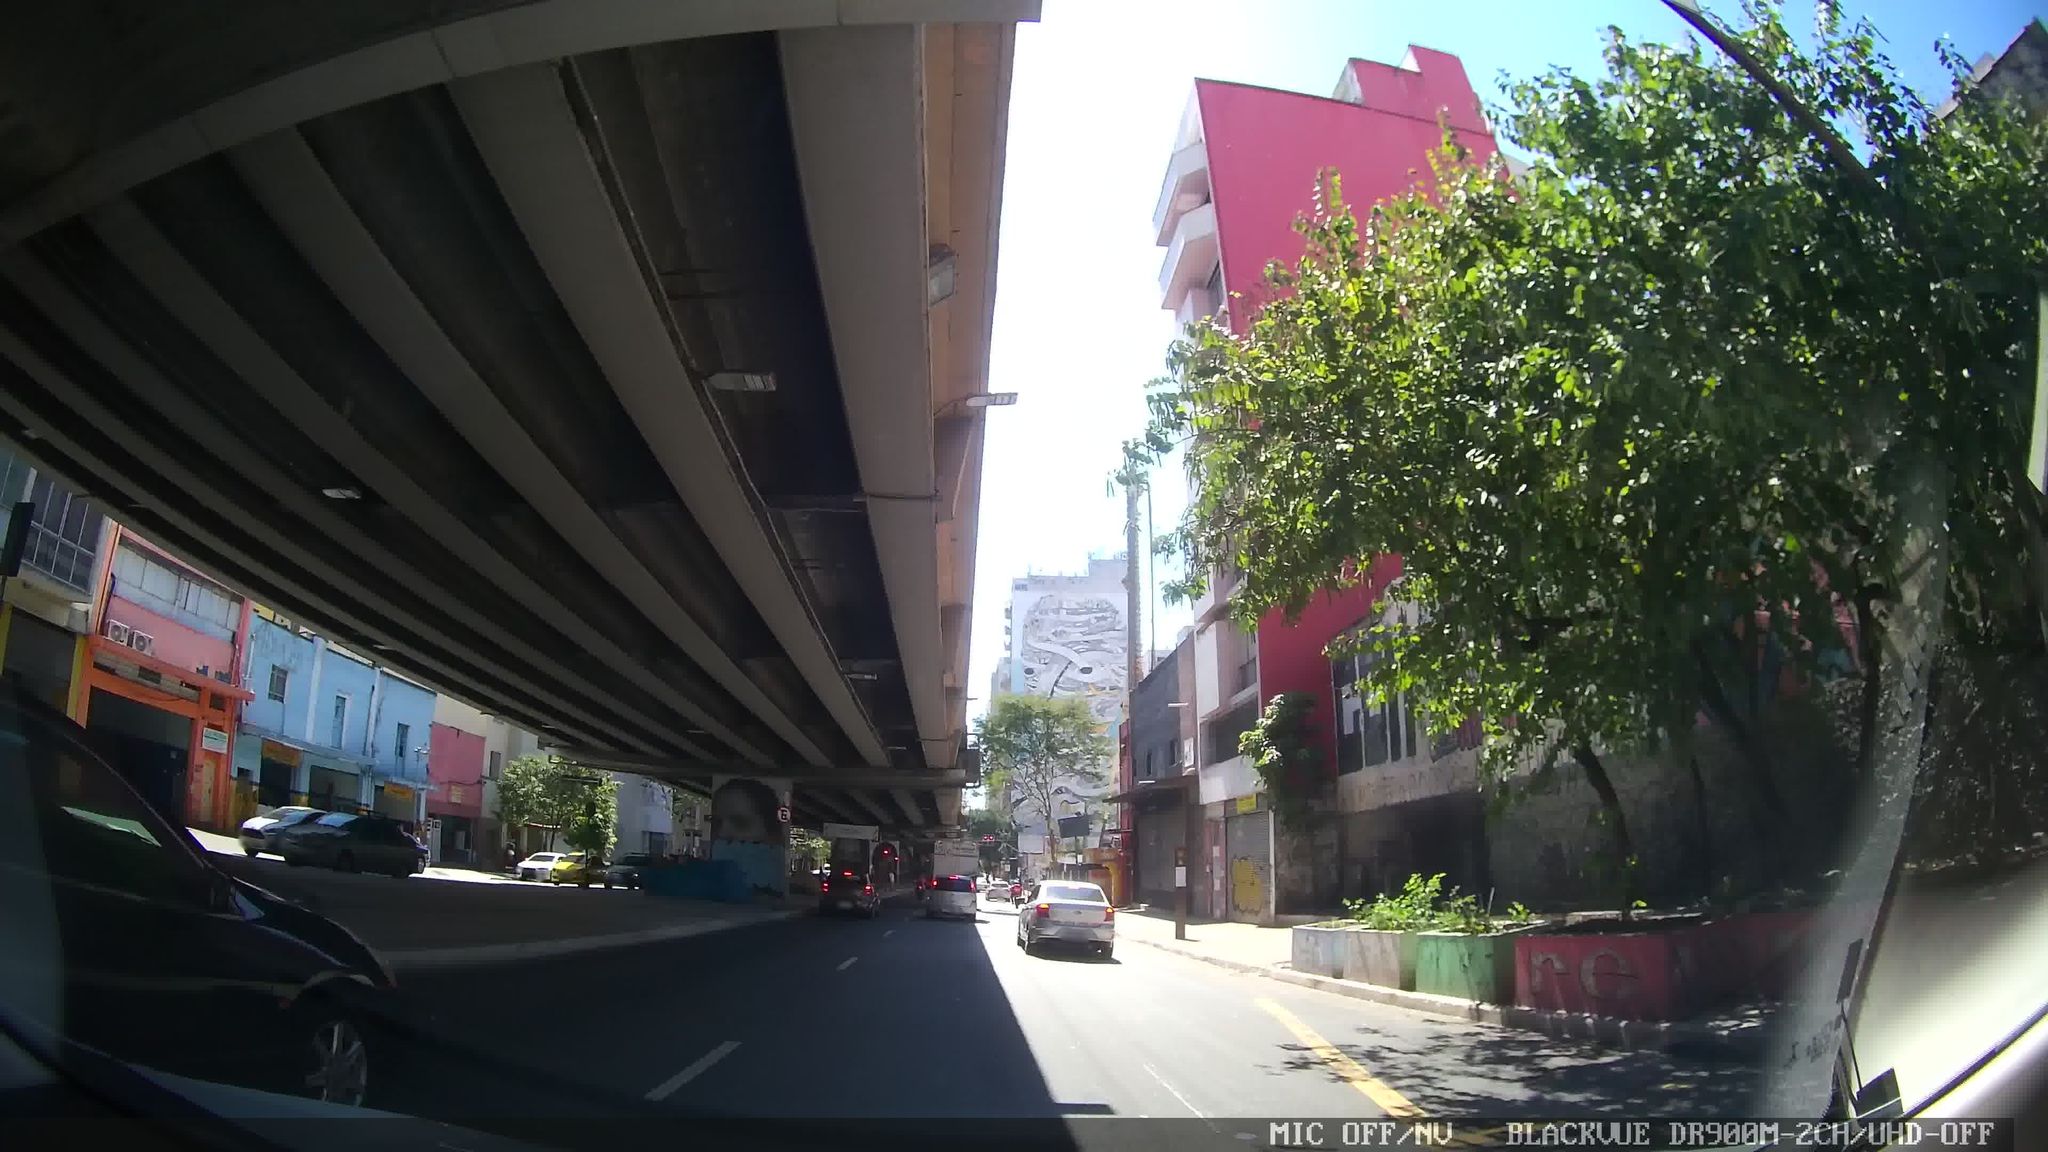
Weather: clear
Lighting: day
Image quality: good
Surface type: driving surface
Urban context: urban centre
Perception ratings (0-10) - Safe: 1.77, Lively: 8.53, Beautiful: 7.76, Boring: 2.74, Depressing: 3.65, Wealthy: 4.24